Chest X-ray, PA view. Patient: 66 years old, sex M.
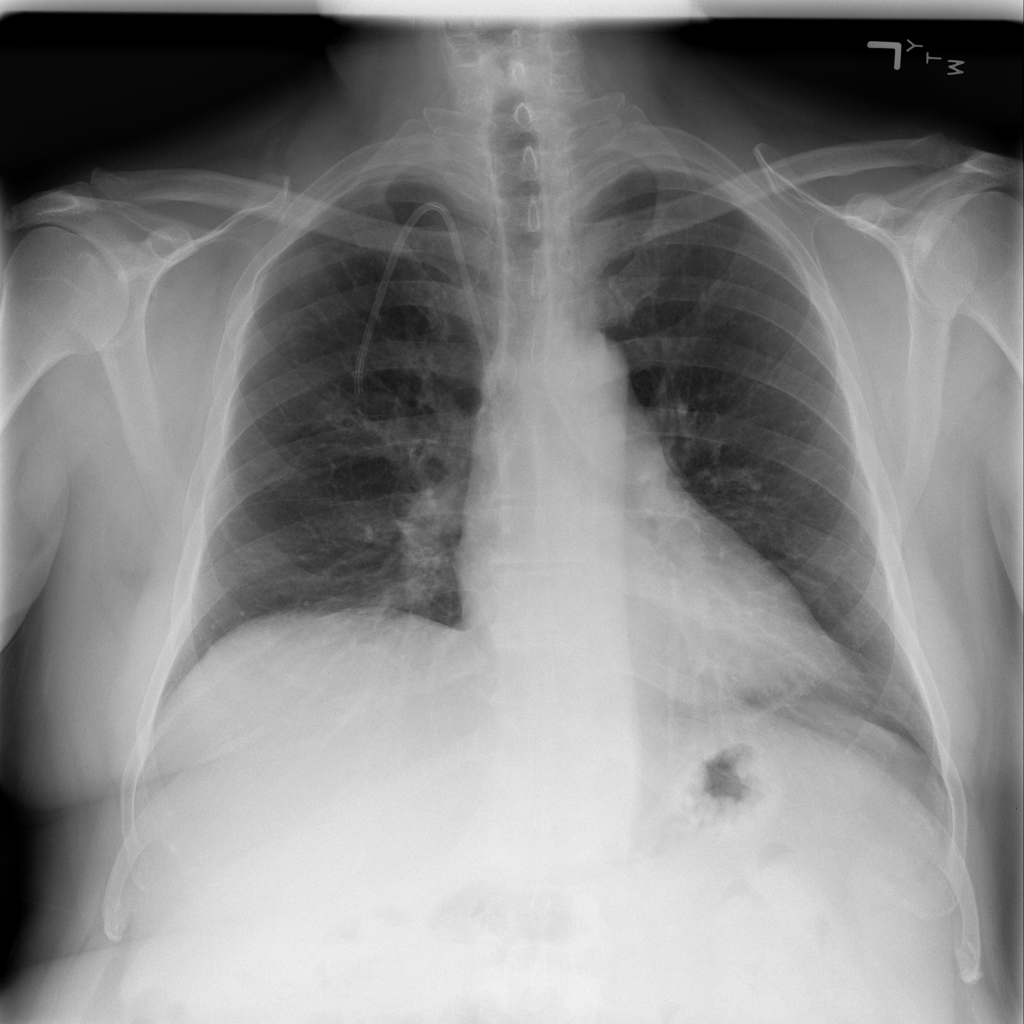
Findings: No Finding